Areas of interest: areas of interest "Cultural Gathering Square"
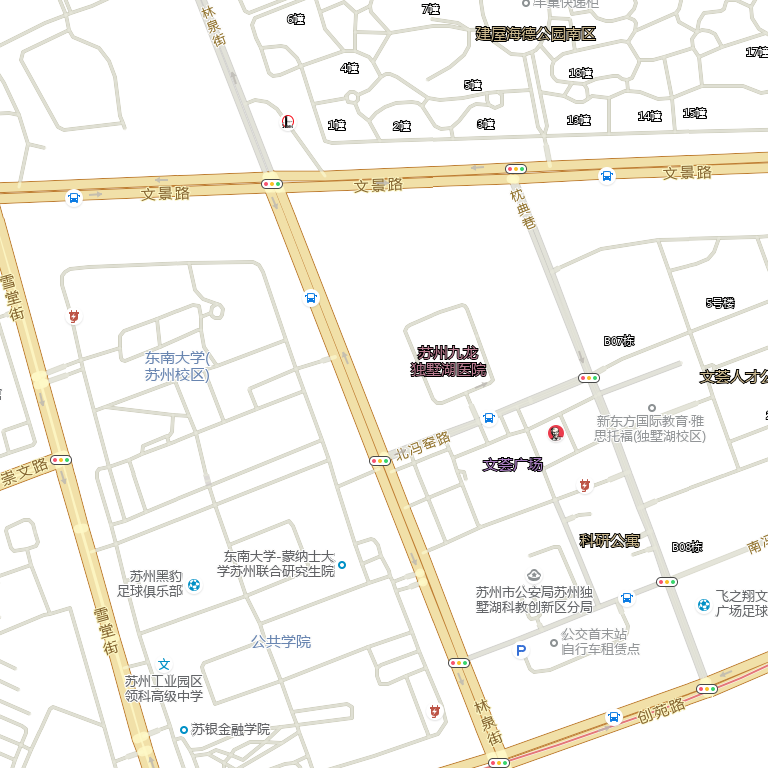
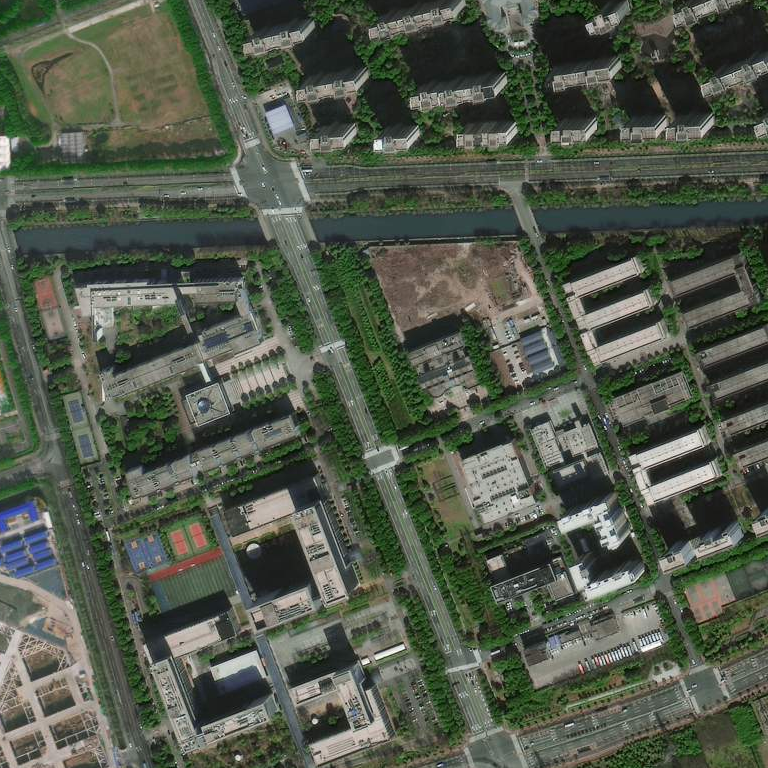